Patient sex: F
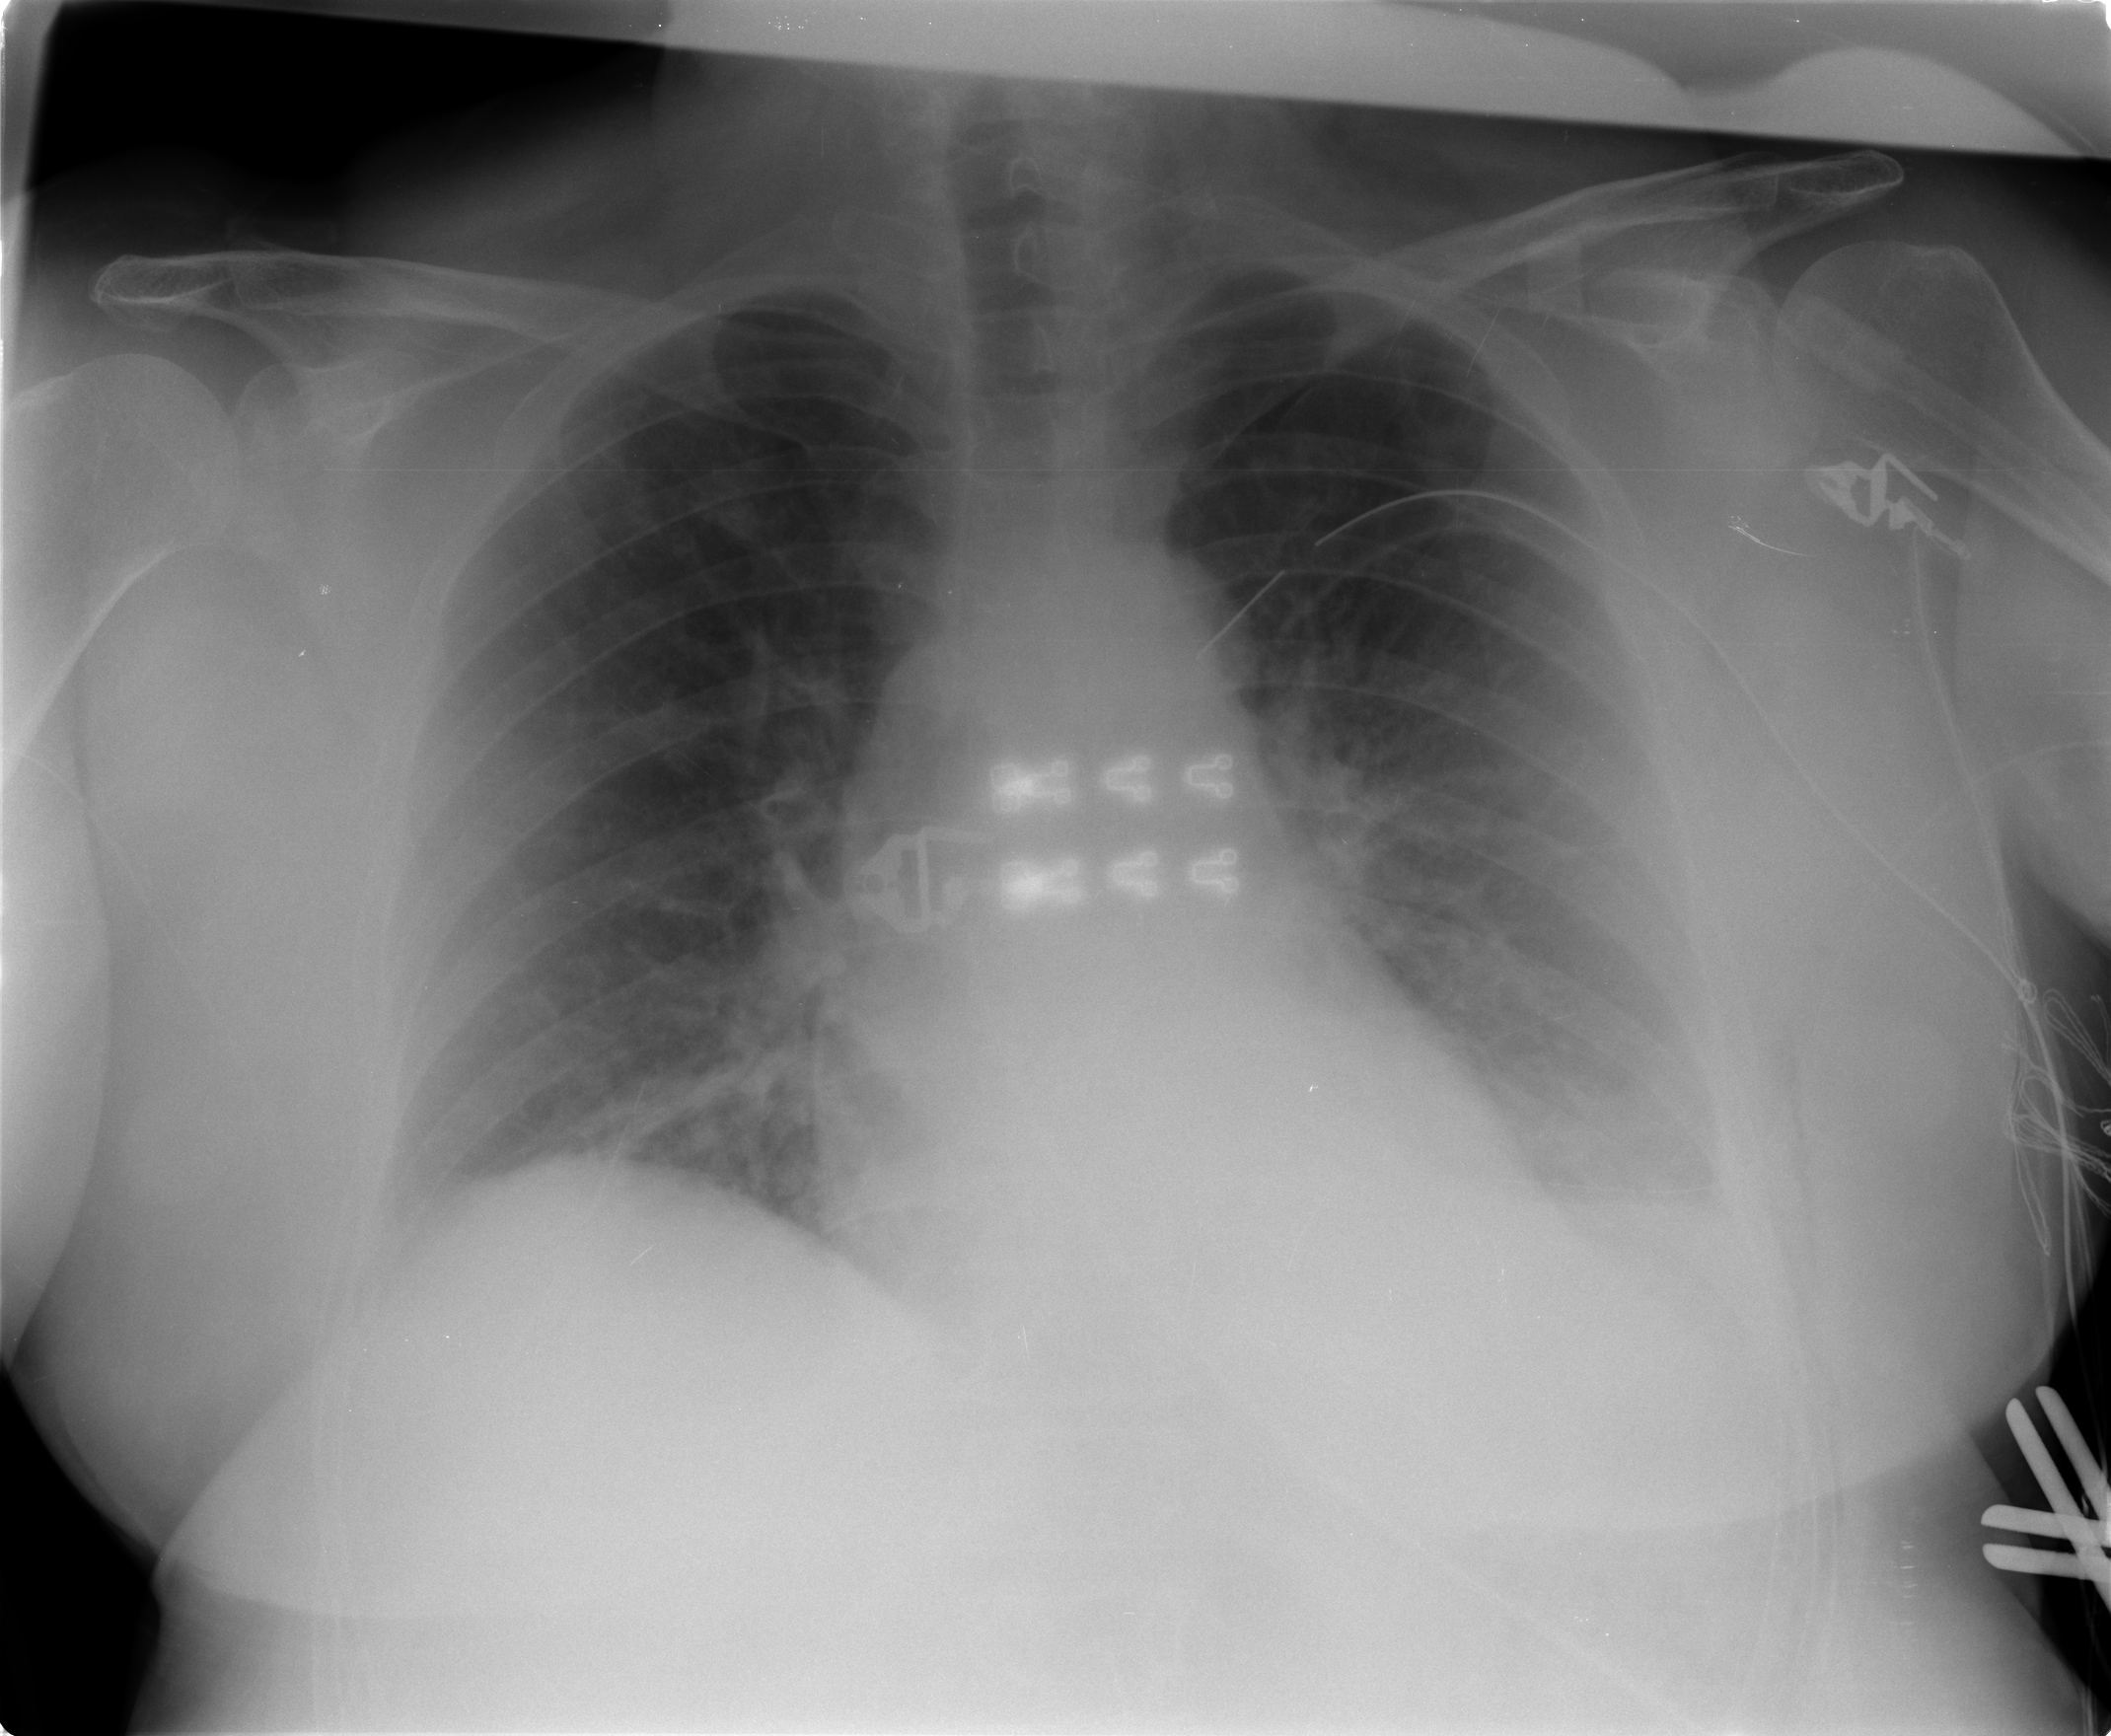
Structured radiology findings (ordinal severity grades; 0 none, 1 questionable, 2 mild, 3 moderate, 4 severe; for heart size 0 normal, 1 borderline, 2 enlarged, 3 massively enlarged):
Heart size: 2
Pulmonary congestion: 3
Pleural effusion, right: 0
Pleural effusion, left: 2
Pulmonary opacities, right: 2
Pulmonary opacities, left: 2
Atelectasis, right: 2
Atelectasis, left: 2